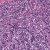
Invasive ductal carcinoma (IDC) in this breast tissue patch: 1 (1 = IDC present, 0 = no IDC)